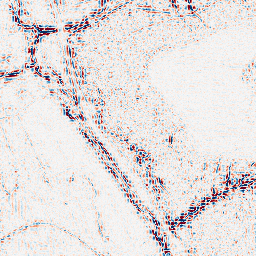
Category: wavelet
Decomposition family: wavelet_biorthogonal
Decomposition parameters: wavelet: bior5.5
level: 2
Upsampling method: bicubic_3x
Upsampling parameters: scale: 3
Upsampling scale: 3